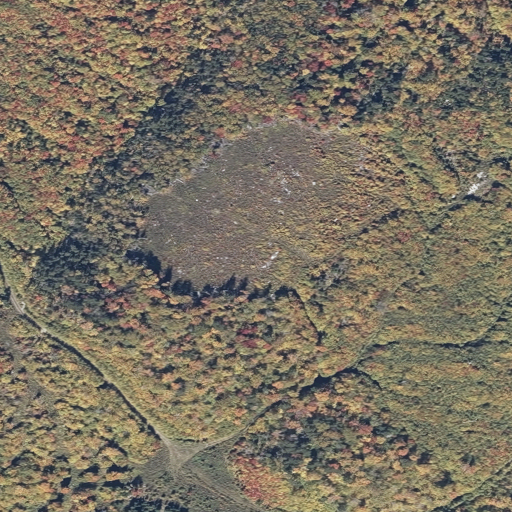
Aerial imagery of mountain in Maine named Little Chase Stream Mountain containing deciduous forest, mixed forest, grassland, shrub, and evergreen forest